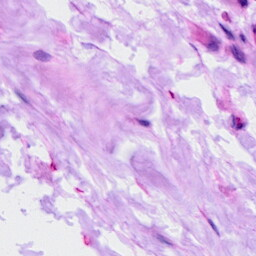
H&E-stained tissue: Ovarian